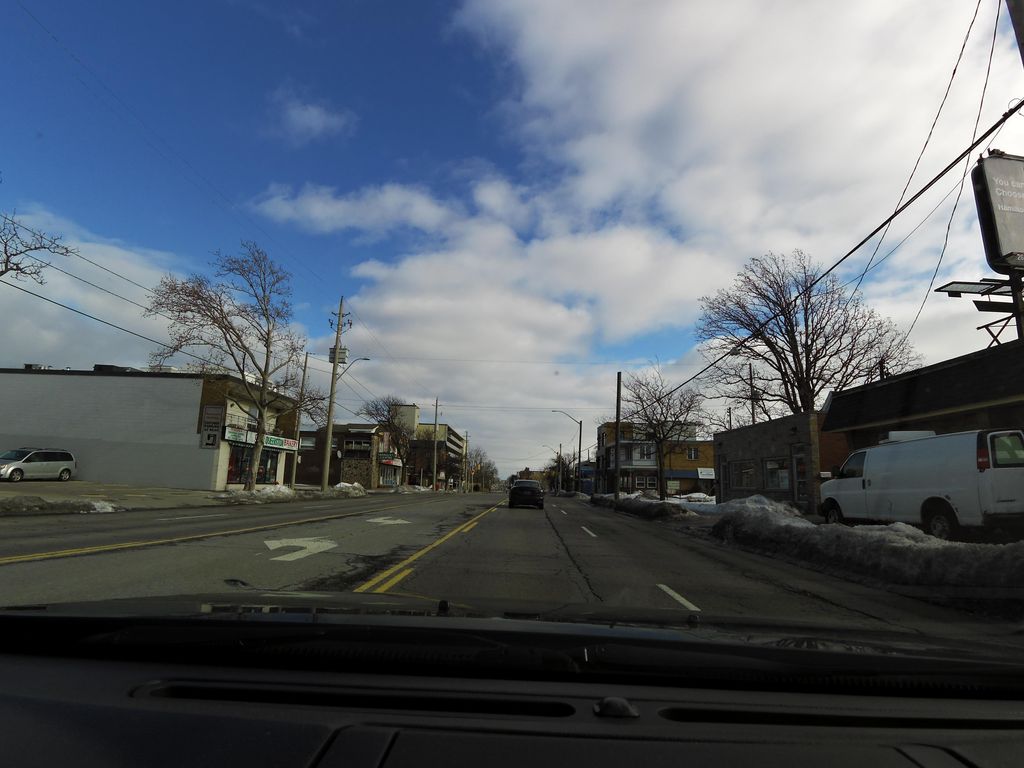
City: hamilton